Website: crate-barrel
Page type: delivery-shipping
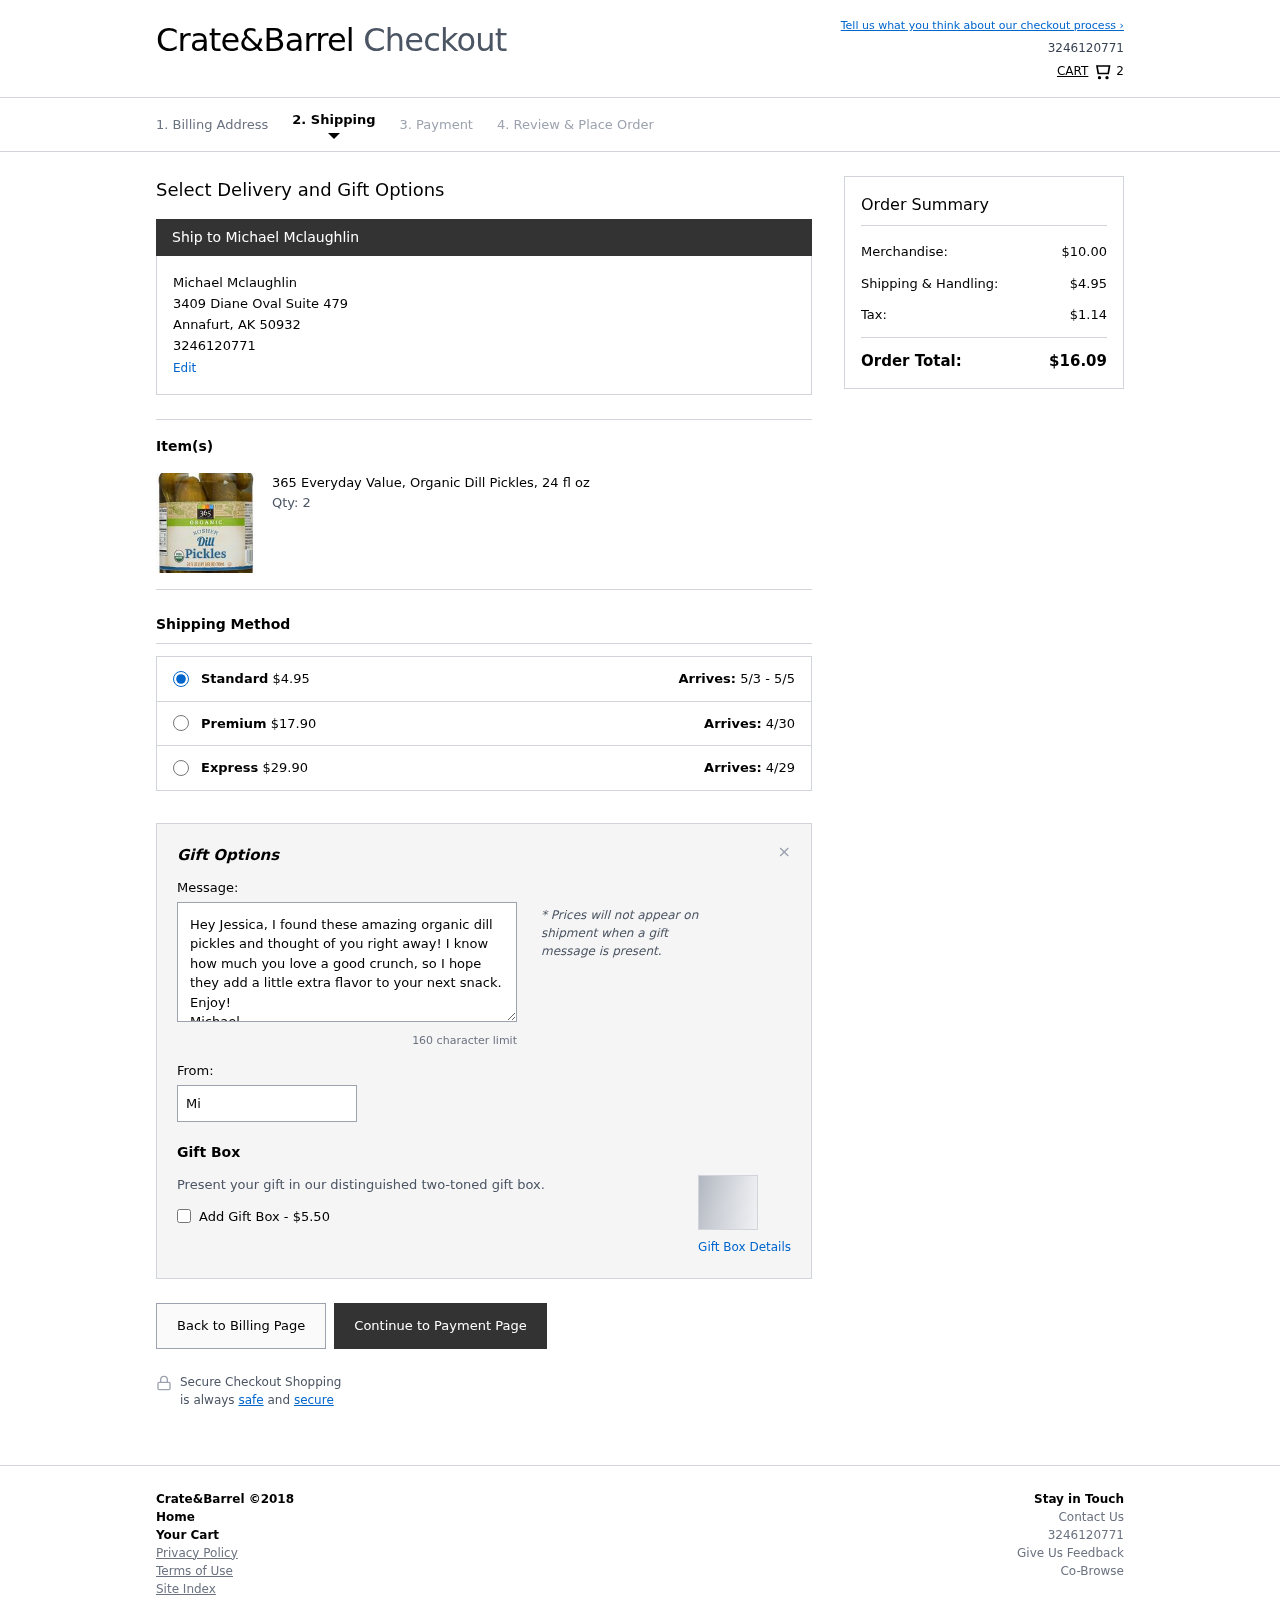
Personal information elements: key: PII_CITY
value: Annafurt
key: PII_FULLNAME
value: Michael Mclaughlin
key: PII_PHONE
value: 3246120771
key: PII_POSTCODE
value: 50932
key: PII_STATE_ABBR
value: AK
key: PII_STREET
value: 3409 Diane Oval Suite 479
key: PII_FIRSTNAME
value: Michael
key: PII_LASTNAME
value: Mclaughlin
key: PII_FULLNAME2
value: Michael Mclaughlin
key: PII_FULLNAME3
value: Michael Mclaughlin
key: PII_FIRSTNAME2
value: Michael
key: PII_FIRSTNAME3
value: Michael
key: PII_LASTNAME2
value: Mclaughlin
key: PII_LASTNAME3
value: Mclaughlin
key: PII_FIRSTNAME_DERIVED
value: Michael
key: PII_LASTNAME_DERIVED
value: Mclaughlin
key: PII_FULLNAME_DERIVED
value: Michael Mclaughlin
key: PII_NAME_FULL_DERIVED
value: Michael Mclaughlin
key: PII_PHONE_LINE
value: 0771
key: PII_PHONE_SUFFIX
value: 0771
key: PII_PHONE2
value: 3246120771
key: PII_PHONE3
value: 3246120771
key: PII_PHONE_NUMERIC
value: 3246120771
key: PII_PHONE2_NUMERIC
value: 3246120771
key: PII_PHONE3_NUMERIC
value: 3246120771
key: PII_PHONE_DIGITS
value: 3246120771
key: PII_PHONE_LAST4
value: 0771
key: PII_GIFT_MESSAGE
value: Hey Jessica, I found these amazing organic dill pickles and thought of you right away! I know how much you love a good crunch, so I hope they add a little extra flavor to your next snack. Enjoy!
Michael
Product elements: key: PRODUCT1_NAME
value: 365 Everyday Value, Organic Dill Pickles, 24 fl oz
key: PRODUCT1_QUANTITY
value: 2
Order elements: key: ORDER_NUM_ITEMS
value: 2
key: ORDER_SHIPPING_COST
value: $4.95
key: ORDER_DELIVERY_DATE
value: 5/3 - 5/5
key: PREMIUM_SHIPPING_COST
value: $17.90
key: PREMIUM_DELIVERY_DATE
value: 4/30
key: EXPRESS_SHIPPING_COST
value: $29.90
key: EXPRESS_DELIVERY_DATE
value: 4/29
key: ORDER_SUBTOTAL
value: $10.00
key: ORDER_SHIPPING_COST2
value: $4.95
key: ORDER_TAX
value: $1.14
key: ORDER_TOTAL
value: $16.09